七年级 · 画法几何学
如图, 将长方形 $A B C D$ 沿 $E F$ 折叠, 点 $D$ 落在 $A B$ 边上的 $H$ 点处, 点 $C$ 落在点 $G$ 处, 若 $\angle A E H=30^{\circ}$, 则 $\angle E F C$ 等于 $\qquad$ $\therefore$.

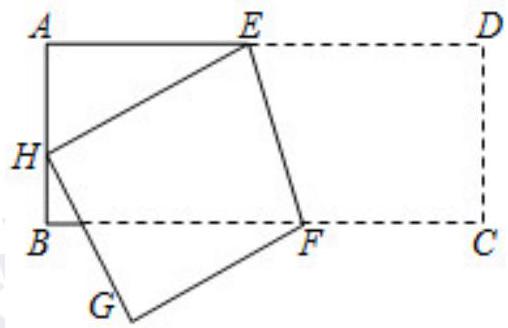
答案: 【答案】 105

【解析】解: $\because$ 将长方形 $A B C D$ 沿 $E F$ 折叠, 点 $D$ 落在 $A B$ 边上的 $H$ 点处, 点 $C$ 落在点 $G$ 处,

$\therefore \angle D E F=\angle H E F$,

$\because \angle A E H=30^{\circ}$,

$\therefore \angle D E F=\angle H E F=\frac{1}{2}\left(180^{\circ}-\angle A E H\right)=75^{\circ}$,

$\because$ 四边形 $A B C D$ 是长方形,

$\therefore A D / / B C$,

$\therefore \angle D E F+\angle E F C=180^{\circ}$,

$\therefore \angle E F C=180^{\circ}-75^{\circ}=105^{\circ}$,

故答案为: 105 .

根据折叠得出 $\angle D E F=\angle H E F$, 求出 $\angle D E F$ 的度数, 根据平行线的性质得出 $\angle D E F+$

$\angle E F C=180^{\circ}$, 代入求出即可.

本题考查了矩形的性质, 平行线的性质, 折叠的性质等知识点, 能求出 $\angle D E F=\angle H E F$ 和 $\angle D E F+\angle E F C=180^{\circ}$ 是解此题的关键.